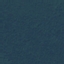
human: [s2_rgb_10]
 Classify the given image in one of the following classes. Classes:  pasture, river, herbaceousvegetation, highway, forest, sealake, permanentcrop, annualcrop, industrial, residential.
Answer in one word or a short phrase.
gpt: Forest